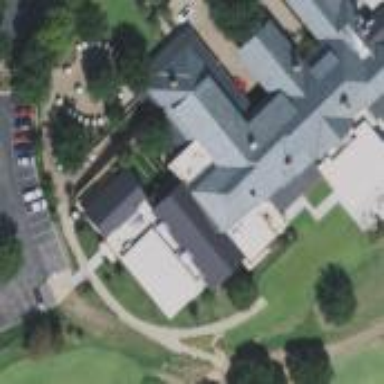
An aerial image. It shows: Building located at golf course.